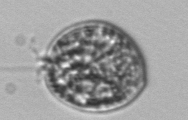
Label: Prorocentrum